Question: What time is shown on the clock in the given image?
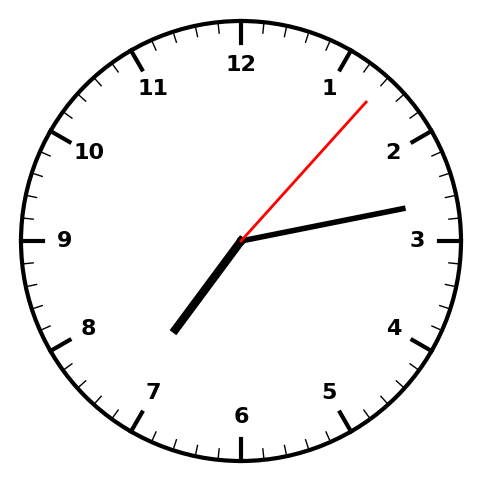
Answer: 07:13:07